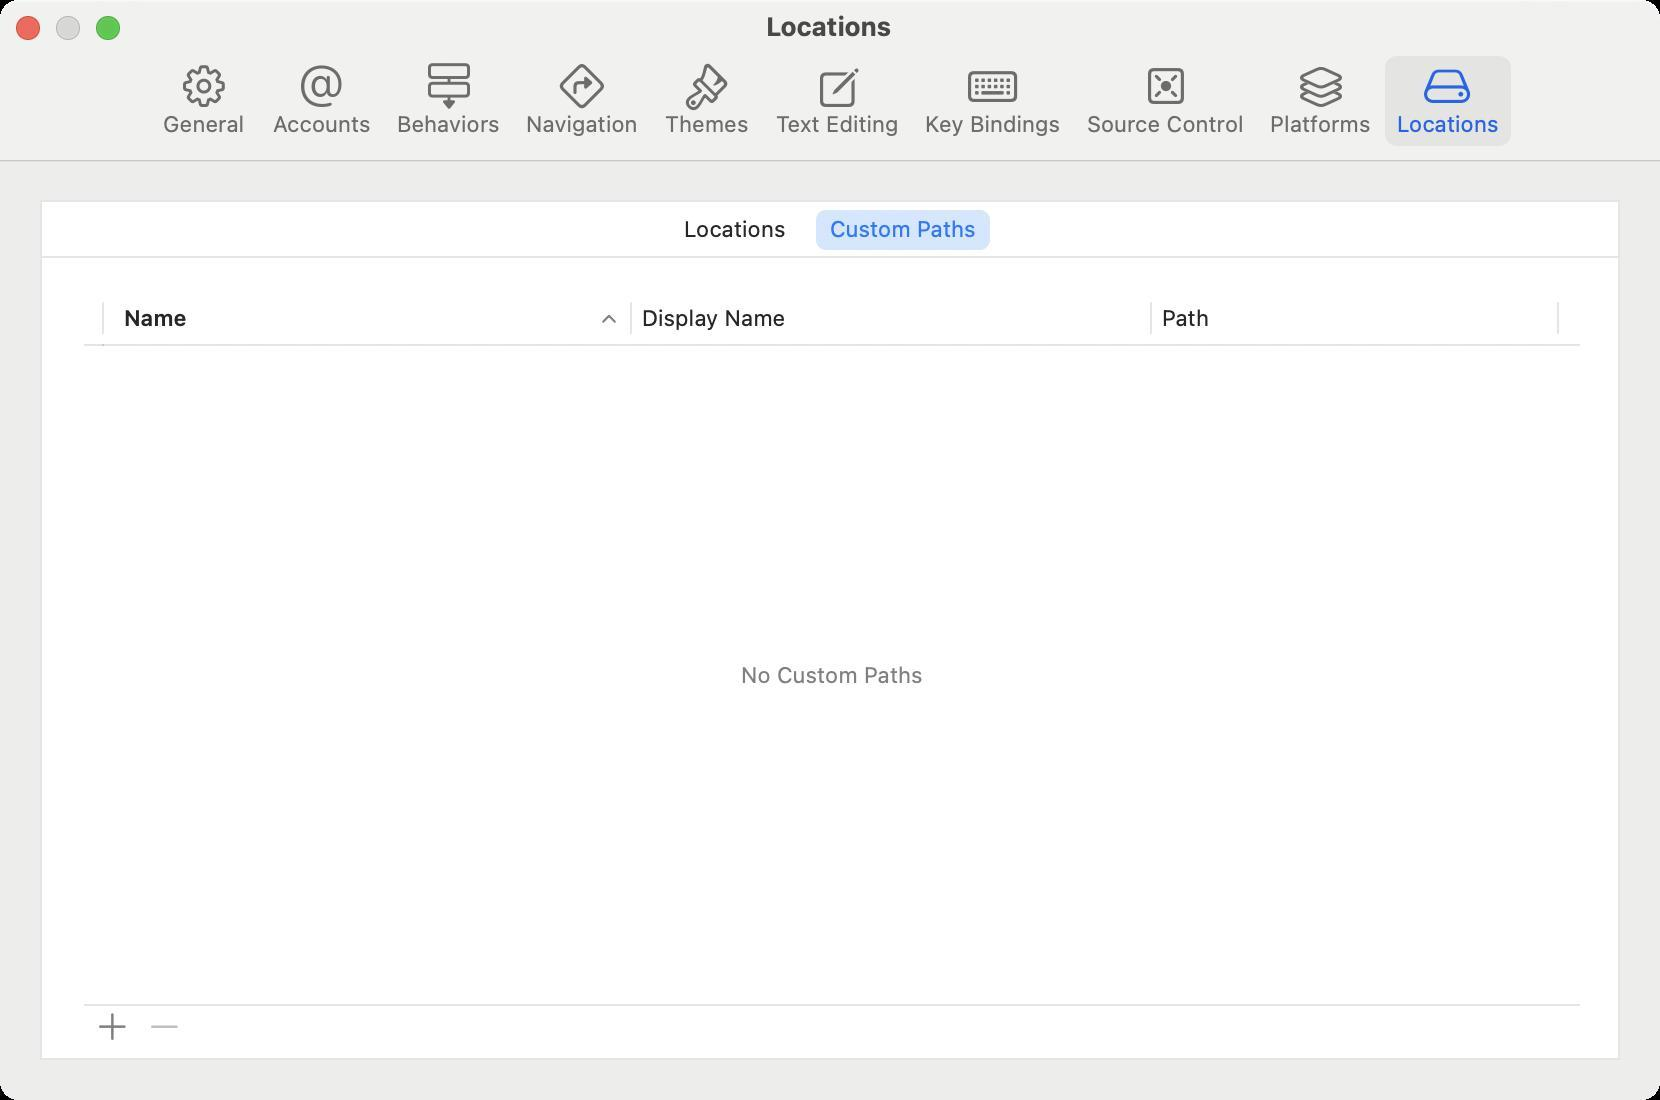
Accessibility tree:
{"name": "Locations", "role": "AXWindow", "description": null, "role_description": "dialog", "value": null, "position": "449.00;168.00", "size": "830;550", "children": [{"name": null, "role": "AXRadioGroup", "description": "tab chooser", "role_description": "radio group", "value": null, "position": "21.00;101.00", "size": "788;28", "children": [{"name": "Locations", "role": "AXRadioButton", "description": "Locations", "role_description": "radio button", "value": 0, "position": "335.00;105.00", "size": "65;20", "children": []}, {"name": "Custom_Paths", "role": "AXRadioButton", "description": "Custom Paths", "role_description": "radio button", "value": 1, "position": "408.00;105.00", "size": "87;20", "children": []}]}, {"name": null, "role": "AXScrollArea", "description": "Custom Paths Preferences scroll area", "role_description": "scroll area", "value": null, "position": "42.00;145.00", "size": "748;357", "children": [{"name": null, "role": "AXTable", "description": "Source Tree Preferences table", "role_description": "table", "value": null, "position": "42.00;173.00", "size": "748;329", "children": [{"name": null, "role": "AXColumn", "description": null, "role_description": "column", "value": null, "position": "52.00;173.00", "size": "264;329", "children": []}, {"name": null, "role": "AXColumn", "description": null, "role_description": "column", "value": null, "position": "316.00;173.00", "size": "260;329", "children": []}, {"name": null, "role": "AXColumn", "description": null, "role_description": "column", "value": null, "position": "576.00;173.00", "size": "204;329", "children": []}, {"name": null, "role": "AXGroup", "description": null, "role_description": "group", "value": null, "position": "42.00;145.00", "size": "748;28", "children": [{"name": "Name", "role": "AXButton", "description": null, "role_description": "sort button", "value": null, "position": "52.00;145.00", "size": "264;28", "children": []}, {"name": "Display_Name", "role": "AXButton", "description": null, "role_description": "sort button", "value": null, "position": "316.00;145.00", "size": "260;28", "children": []}, {"name": "Path", "role": "AXButton", "description": null, "role_description": "sort button", "value": null, "position": "576.00;145.00", "size": "204;28", "children": []}]}]}]}, {"name": "", "role": "AXButton", "description": "add", "role_description": "button", "value": null, "position": "43.00;503.00", "size": "26;21", "children": []}, {"name": "", "role": "AXButton", "description": "remove", "role_description": "button", "value": null, "position": "69.00;503.00", "size": "26;21", "children": []}, {"name": null, "role": "AXToolbar", "description": null, "role_description": "toolbar", "value": null, "position": "0.00;28.00", "size": "830;52", "children": [{"name": "General", "role": "AXButton", "description": null, "role_description": "button", "value": null, "position": "74.50;28.00", "size": "55;52", "children": []}, {"name": "Accounts", "role": "AXButton", "description": null, "role_description": "button", "value": null, "position": "130.50;28.00", "size": "61;52", "children": []}, {"name": "Behaviors", "role": "AXButton", "description": null, "role_description": "button", "value": null, "position": "192.50;28.00", "size": "64;52", "children": []}, {"name": "Navigation", "role": "AXButton", "description": null, "role_description": "button", "value": null, "position": "257.00;28.00", "size": "68;52", "children": []}, {"name": "Themes", "role": "AXButton", "description": null, "role_description": "button", "value": null, "position": "326.00;28.00", "size": "55;52", "children": []}, {"name": "Text_Editing", "role": "AXButton", "description": null, "role_description": "button", "value": null, "position": "382.00;28.00", "size": "74;52", "children": []}, {"name": "Key_Bindings", "role": "AXButton", "description": null, "role_description": "button", "value": null, "position": "456.50;28.00", "size": "80;52", "children": []}, {"name": "Source_Control", "role": "AXButton", "description": null, "role_description": "button", "value": null, "position": "537.50;28.00", "size": "90;52", "children": []}, {"name": "Platforms", "role": "AXButton", "description": null, "role_description": "button", "value": null, "position": "629.00;28.00", "size": "62;52", "children": []}, {"name": "Locations", "role": "AXButton", "description": null, "role_description": "button", "value": null, "position": "692.50;28.00", "size": "63;52", "children": []}]}, {"name": null, "role": "AXButton", "description": null, "role_description": "close button", "value": null, "position": "7.00;6.00", "size": "14;16", "children": []}, {"name": null, "role": "AXButton", "description": null, "role_description": "zoom button", "value": null, "position": "47.00;6.00", "size": "14;16", "children": [{"name": null, "role": "AXGroup", "description": null, "role_description": "group", "value": null, "position": "47.00;6.00", "size": "14;16", "children": [{"name": null, "role": "AXGroup", "description": null, "role_description": "group", "value": null, "position": "47.00;6.00", "size": "14;16", "children": []}]}]}, {"name": null, "role": "AXButton", "description": null, "role_description": "minimize button", "value": null, "position": "27.00;6.00", "size": "14;16", "children": []}, {"name": null, "role": "AXStaticText", "description": null, "role_description": "text", "value": "Locations", "position": "381.00;5.00", "size": "67;16", "children": []}]}